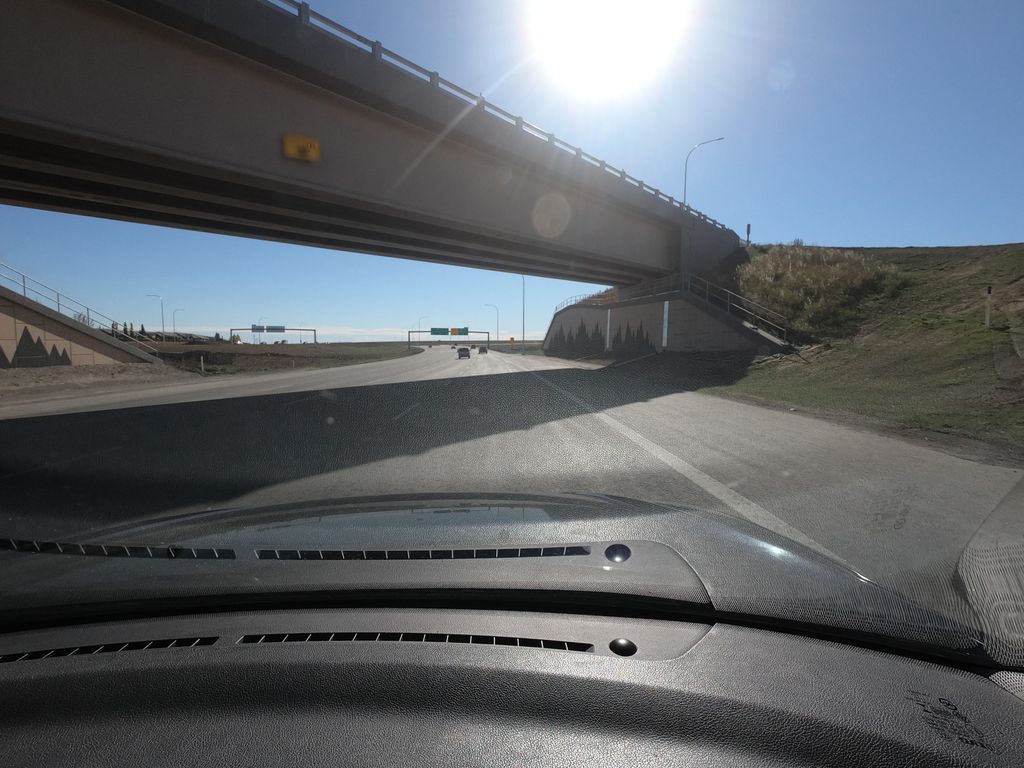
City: calgary